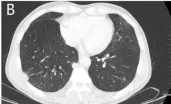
The chest CT of patient one. (A-D): chest CT showing the nodes in the lungs and the local grid change in the right lower lobe.
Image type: radiology (ct)